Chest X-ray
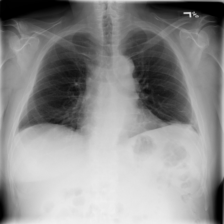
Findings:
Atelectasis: positive
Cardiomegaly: negative
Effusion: negative
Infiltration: negative
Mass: negative
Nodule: negative
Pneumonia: negative
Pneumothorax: negative
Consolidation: negative
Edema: negative
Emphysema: negative
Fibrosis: negative
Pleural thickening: negative
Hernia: negative